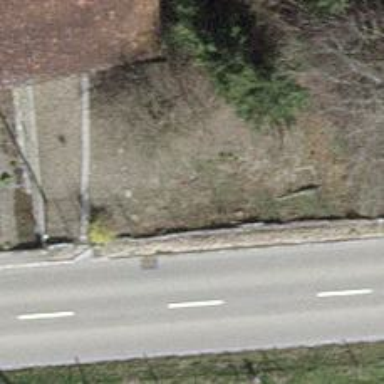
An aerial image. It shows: Minor power line.